Field crop: maize
Growth stage: 2
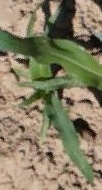
Species: maize